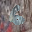
Label: 6